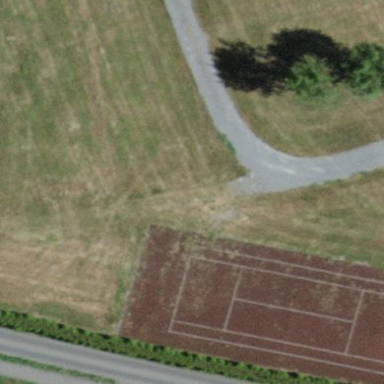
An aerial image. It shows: Tartan tennis court in leisure land pitch.